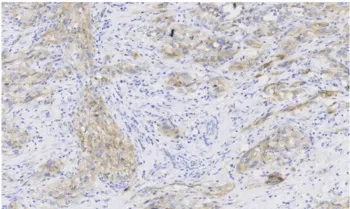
Immunohistochemistry of PD-L1 (22C3) , original magnification x100.
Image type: pathology (immunostaining)